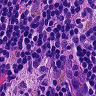
Metastatic tissue present: no